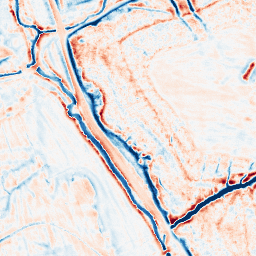
Category: edge_preserving
Decomposition family: bilateral
Decomposition parameters: d: 15
sigma_color: 50
sigma_space: 100
Upsampling method: lanczos
Upsampling parameters: scale: 4
Upsampling scale: 4